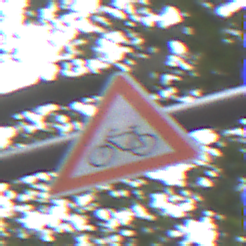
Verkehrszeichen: RadverkehrRechts
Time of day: MorningAfternoon
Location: Outdoor (Urban)
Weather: Overcast
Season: NotSpecified
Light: Natural